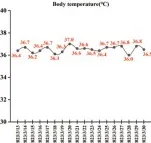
(E, F) Trends in this patient's WBC count and body temperature during hospitalization.
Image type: chart (chart)